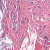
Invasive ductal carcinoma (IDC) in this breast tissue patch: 1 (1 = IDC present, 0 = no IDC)